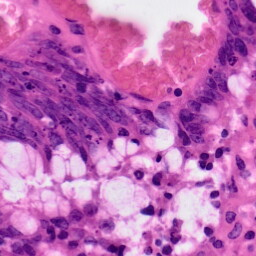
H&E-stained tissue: Colon